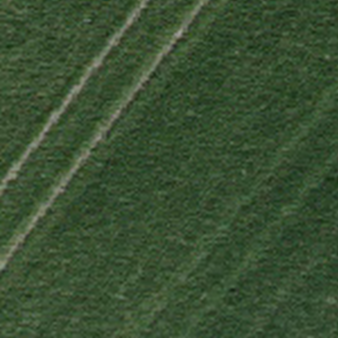
Label: other